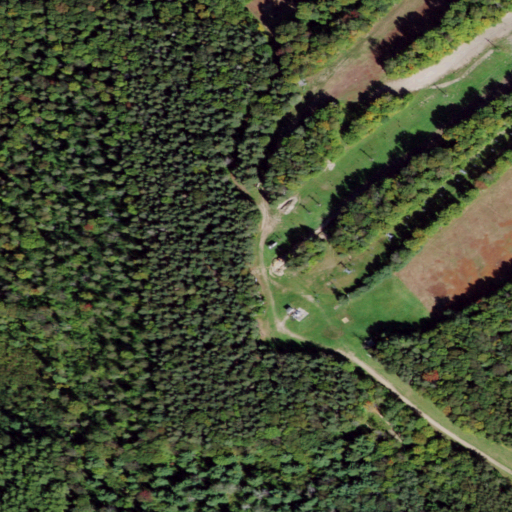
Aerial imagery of mountain in New York named South Hill containing deciduous forest, evergreen forest, pasture, and mixed forest